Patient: sex M, age 31
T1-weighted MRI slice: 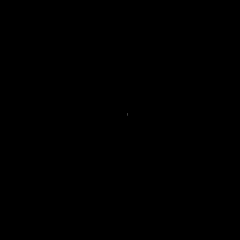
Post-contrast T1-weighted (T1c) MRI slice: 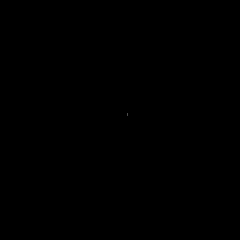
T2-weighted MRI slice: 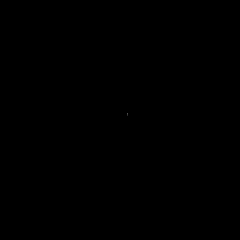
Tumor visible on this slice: no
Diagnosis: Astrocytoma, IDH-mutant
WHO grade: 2